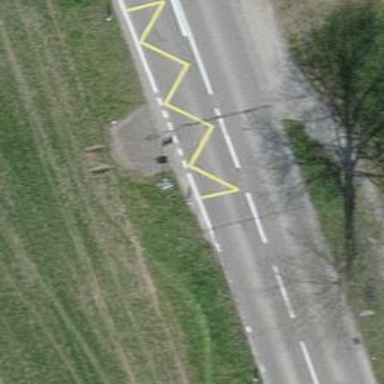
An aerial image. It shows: Public transport stop position.